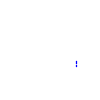
Particle: proton